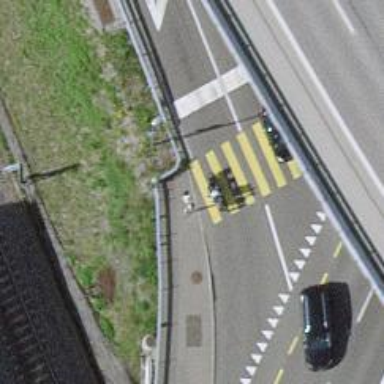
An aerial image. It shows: Asphalt footway with crossing equipped with traffic signals.